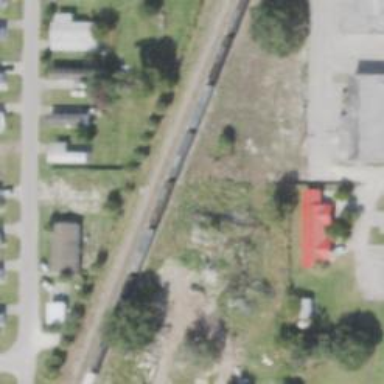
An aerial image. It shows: Railway siding with rails.